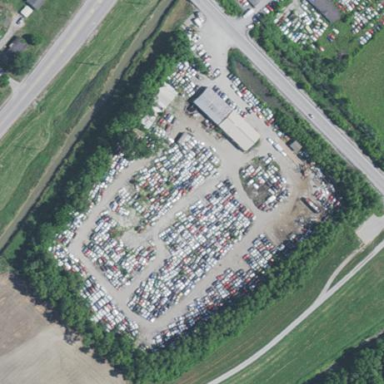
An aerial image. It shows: Industrial area designated as scrap yard.